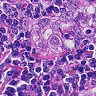
Metastatic tissue present: yes